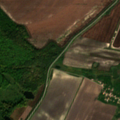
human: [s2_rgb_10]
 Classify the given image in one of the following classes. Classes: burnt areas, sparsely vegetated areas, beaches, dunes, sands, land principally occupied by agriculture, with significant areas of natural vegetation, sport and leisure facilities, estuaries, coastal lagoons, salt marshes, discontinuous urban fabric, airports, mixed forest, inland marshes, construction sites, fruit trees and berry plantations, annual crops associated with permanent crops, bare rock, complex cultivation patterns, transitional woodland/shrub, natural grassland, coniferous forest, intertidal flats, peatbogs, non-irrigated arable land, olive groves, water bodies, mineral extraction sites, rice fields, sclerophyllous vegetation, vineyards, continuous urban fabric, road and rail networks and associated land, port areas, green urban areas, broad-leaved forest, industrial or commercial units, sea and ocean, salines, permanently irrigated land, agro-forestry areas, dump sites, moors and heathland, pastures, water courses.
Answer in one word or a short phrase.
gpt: non-irrigated arable land, land principally occupied by agriculture, with significant areas of natural vegetation, broad-leaved forest, transitional woodland/shrub, water bodies